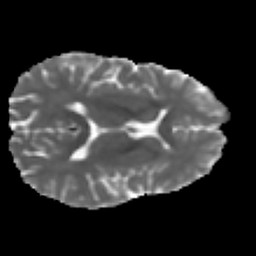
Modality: MD
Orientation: axial
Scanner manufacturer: ge
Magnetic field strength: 3 T
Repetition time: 7.98 s
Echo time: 0.0701 s